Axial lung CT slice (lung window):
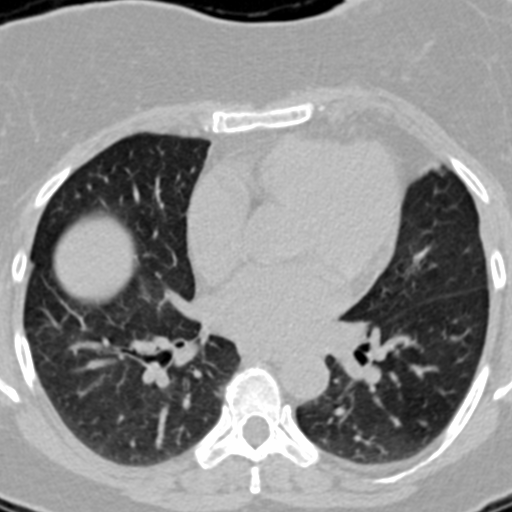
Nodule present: no